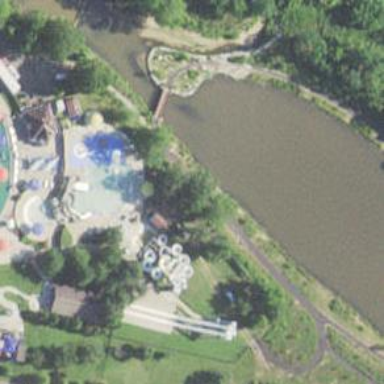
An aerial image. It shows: Water slide attraction.